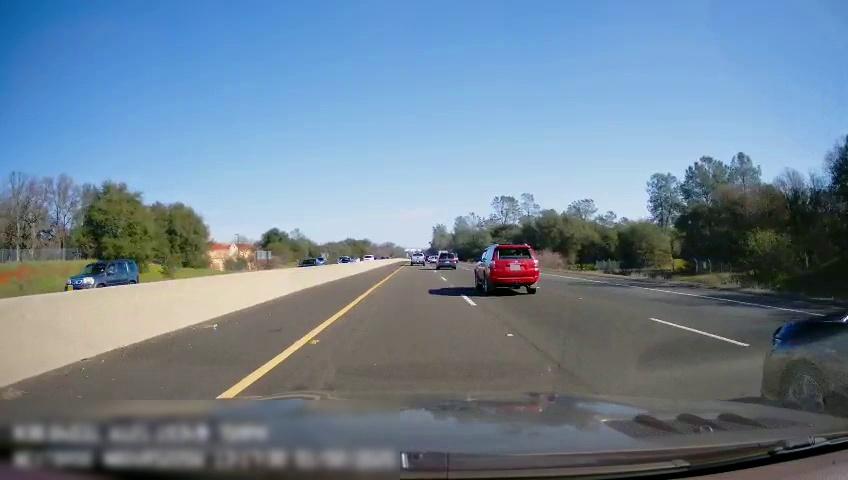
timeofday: Day
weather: Sunny
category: Drivable Space
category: Vehicles | SUV
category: Vehicles | Truck
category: Vehicles | SUV
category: Vehicles | Car
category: Vehicles | SUV
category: Vehicles | SUV
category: Lanes | Current Lane
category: Lanes | Current Lane
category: Lanes | Current Lane
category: Lanes | Alternate Lane